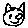
Label: cat